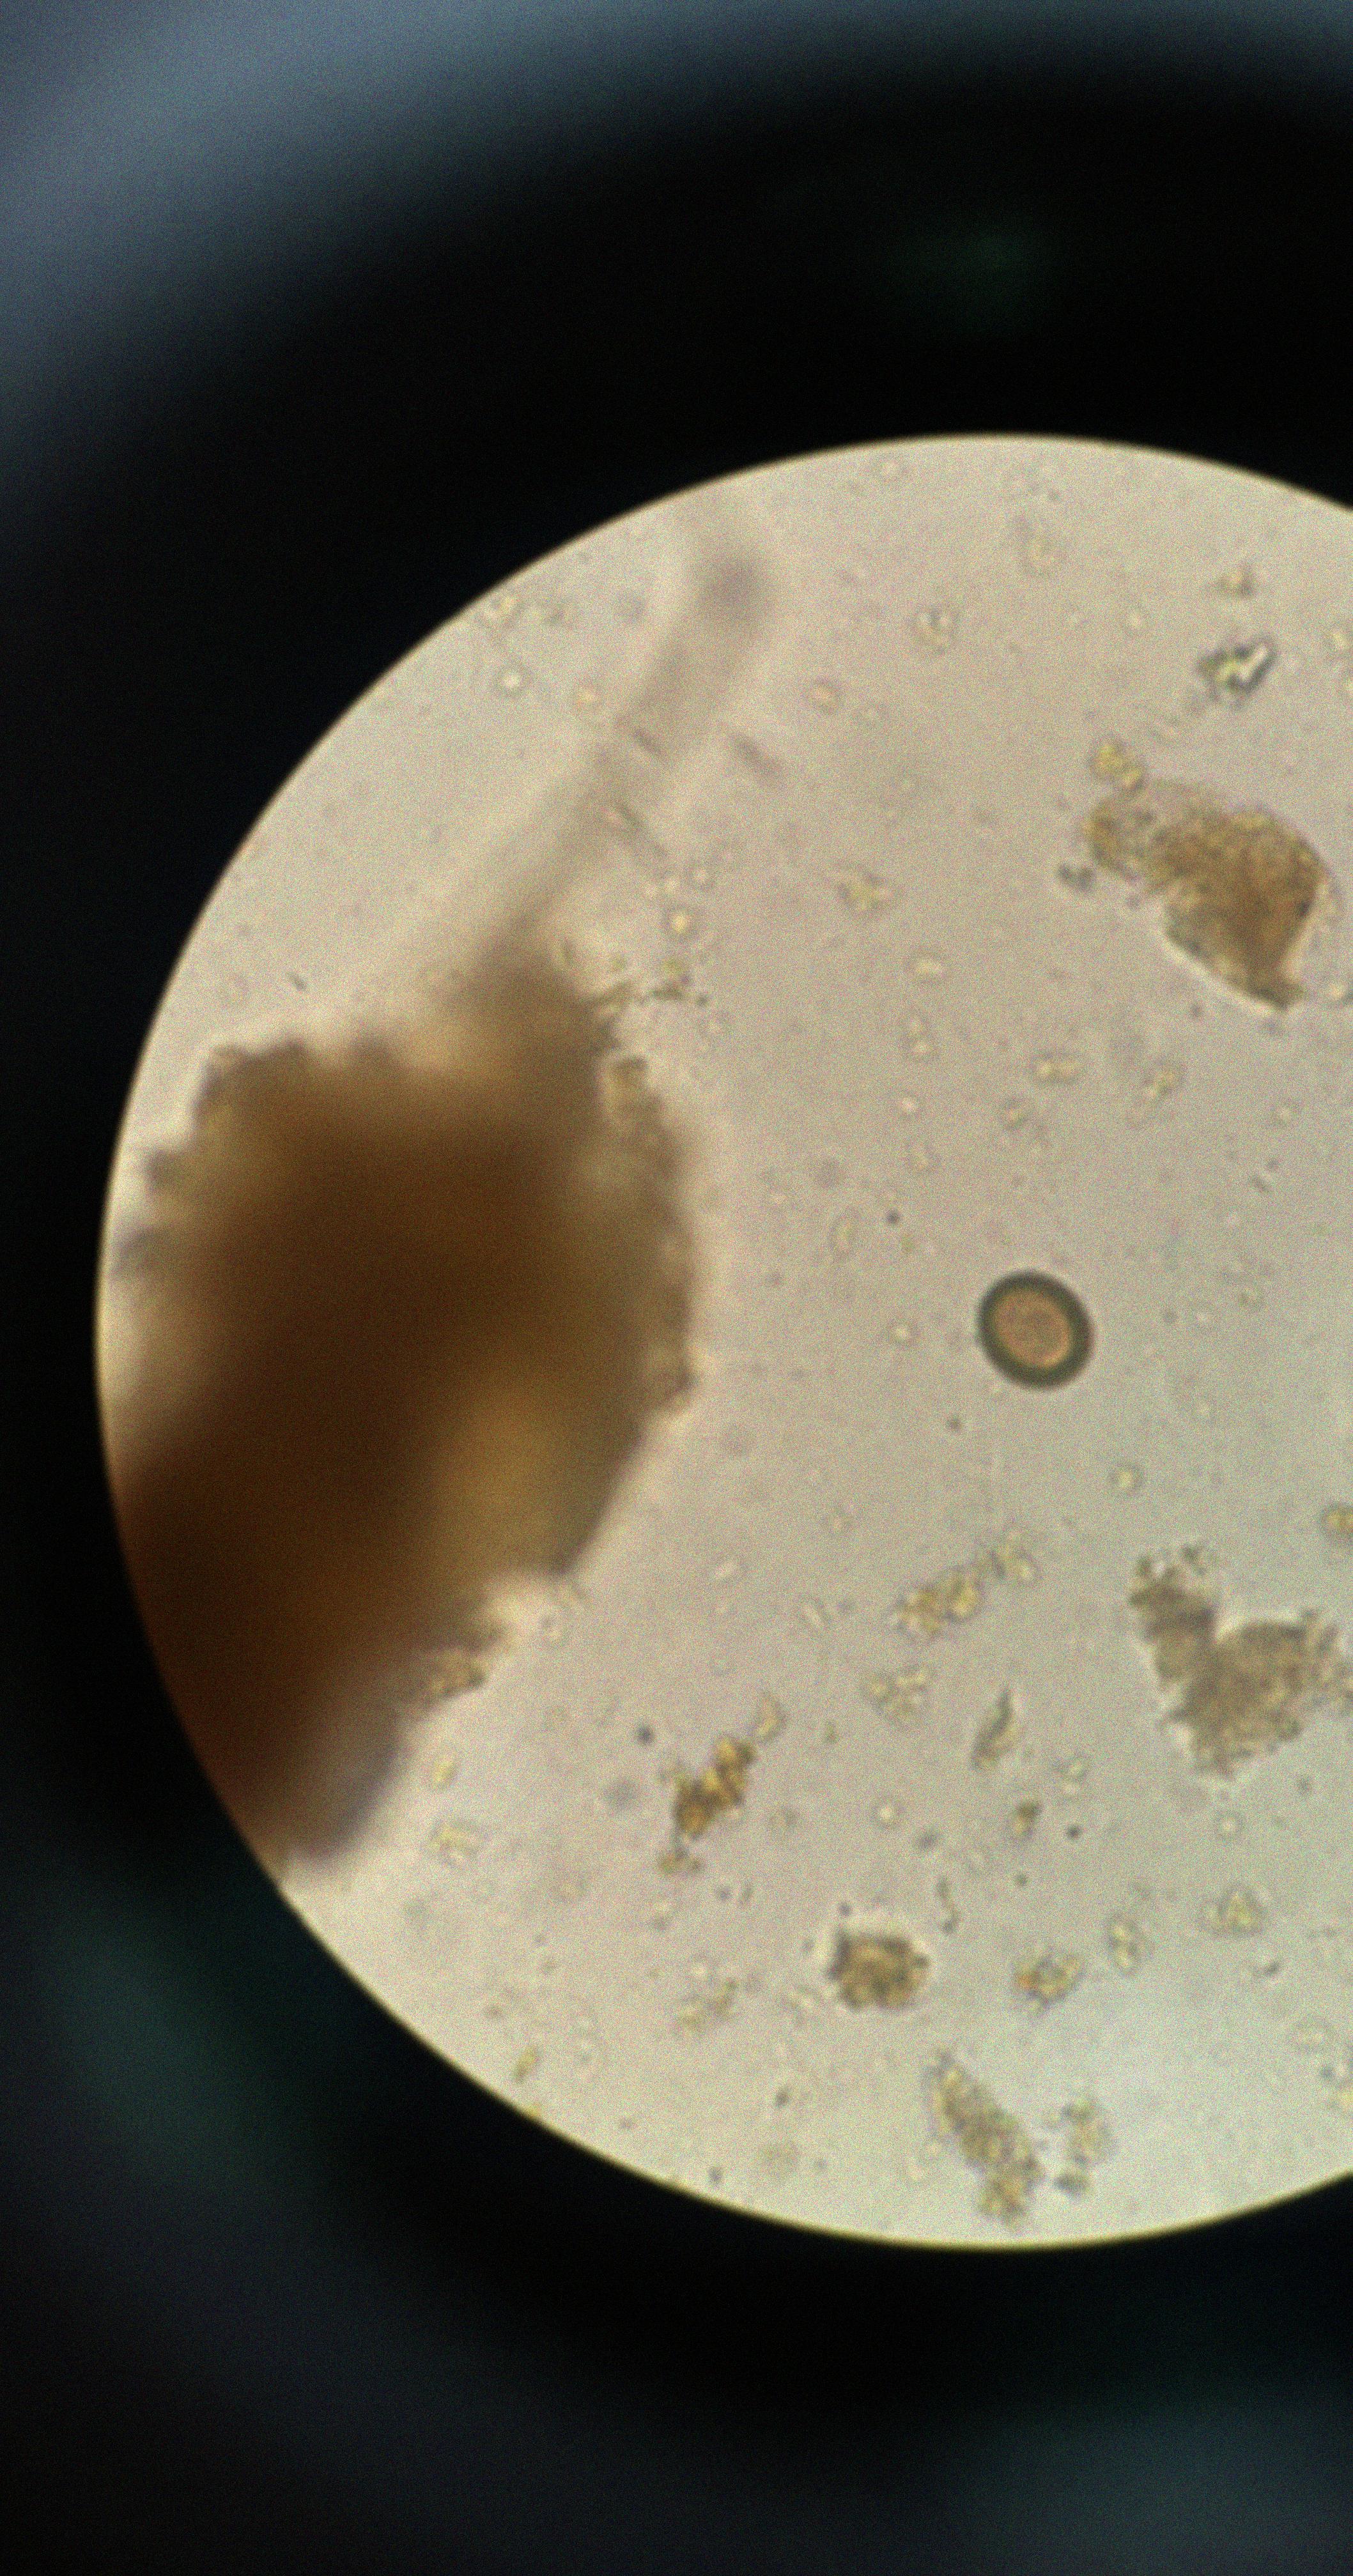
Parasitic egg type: Taenia spp. egg